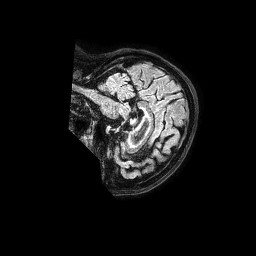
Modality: FLAIR
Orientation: sagittal
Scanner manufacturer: philips
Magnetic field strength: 1.5 T
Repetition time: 4.8 s
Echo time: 0.3 s